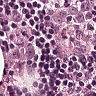
Metastatic tissue present: yes